Question: I'm trying to translate an SSRS report. Using this example <URL>.

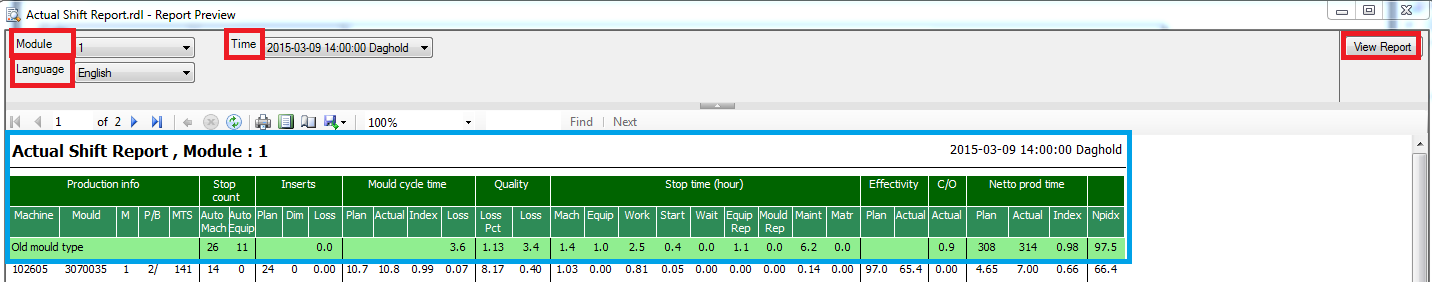
Answer: Unfortunately u can't translate parameters prompt and the 'view report' part as well. Those are not the part of the reports so we can't translate them.